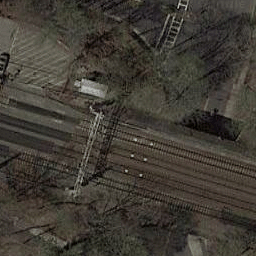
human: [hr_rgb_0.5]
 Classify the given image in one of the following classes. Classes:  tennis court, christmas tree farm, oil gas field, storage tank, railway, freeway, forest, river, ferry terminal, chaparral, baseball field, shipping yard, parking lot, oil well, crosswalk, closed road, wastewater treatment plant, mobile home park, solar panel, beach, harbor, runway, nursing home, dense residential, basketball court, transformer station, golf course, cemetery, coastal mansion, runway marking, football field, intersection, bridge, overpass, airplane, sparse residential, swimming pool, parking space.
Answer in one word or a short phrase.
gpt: railway